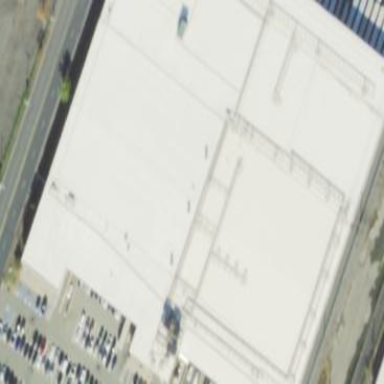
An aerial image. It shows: Retail building used as shop.